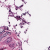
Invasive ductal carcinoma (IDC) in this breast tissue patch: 0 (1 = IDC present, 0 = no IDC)